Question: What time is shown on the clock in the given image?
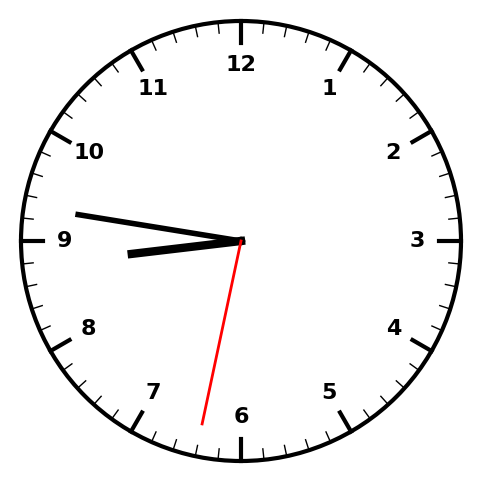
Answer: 08:46:32